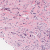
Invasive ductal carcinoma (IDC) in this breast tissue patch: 1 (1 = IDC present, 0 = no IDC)